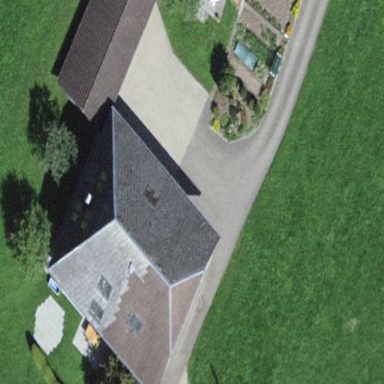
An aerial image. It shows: Detached building.